Question: I'm using Visual Studio 2008 and I cannot understand why I can stop at breakpoints in my code but breakpoints in my property setter(s) are not respected (does not step into the property setter). Here is an abbreviated snippet of my class code:
'''
Dim objReader As SqlDataReader = cmd.ExecuteReader()
Do While objReader.Read()
SetObjectData(objReader)
Loop
objReader.Close()
connection.Close()
Catch ex As Exception
Throw
End Try
End Sub
Private Sub SetObjectData(ByVal theObjReader As SqlDataReader)
Try
Me._SubscriberID = Convert.ToInt32(theObjReader("SubscriberID"))
Me._CompletedDate = theObjReader("CompletedDate")
Me._AcknowledgeDate = theObjReader("AcknowledgeDate")
Catch ex As Exception
Dim msg As String
msg = ex.ToString
End Try
Private _CompletedDate As Nullable(Of Date)
Private _AcknowledgeDate As Nullable(Of Date)
Public Property CompletedDate() As Date?
Get
Return _CompletedDate
End Get
Set(ByVal value As Date?)
If value.HasValue Then
_CompletedDate = value
Else
_CompletedDate = Nothing
End If
End Set
End Property
Public Property AcknowledgeDate() As Date?
Get
Return _AcknowledgeDate
End Get
Set(ByVal value As Date?)
If value.HasValue Then
_AcknowledgeDate = value
Else
_AcknowledgeDate = Nothing
End If
End Set
End Property
'''
Both of the dates can be null in the SQL server table. In my test data, is a valid date and is Nothing. The code above seems to work and I can step through the constructor but cannot step into the property setter code.
EDIT:

---------------------------------- EDIT no. 2: --------------------------------------------------------
I am now able to see with slightly different test data that something is throwing a System.InvalidCastException on the following line in the constructor:
'''
Me._CompletedDate = theObjReader("CompletedDate")
'''
The datetime column in the database table is in fact NULL. I thought the property setter code could handle this case but I am getting this:
'''
System.InvalidCastException was caught
Message="Specified cast is not valid."
Source="TCBCommon"
StackTrace:
at TCBCommon.EventItem.SetObjectData(SqlDataReader theObjReader) in C:\Projects\CorporateBrain\TCB-Common\TCBCommon\EventItem.vb:line 48
InnerException:
'''
So, I guess the real problem is incorrect handling of null datetime columns as Date datatypes. I will research that but still would like to be able to step into the property setter and "experience" the .HasValue testing on a nullable object.
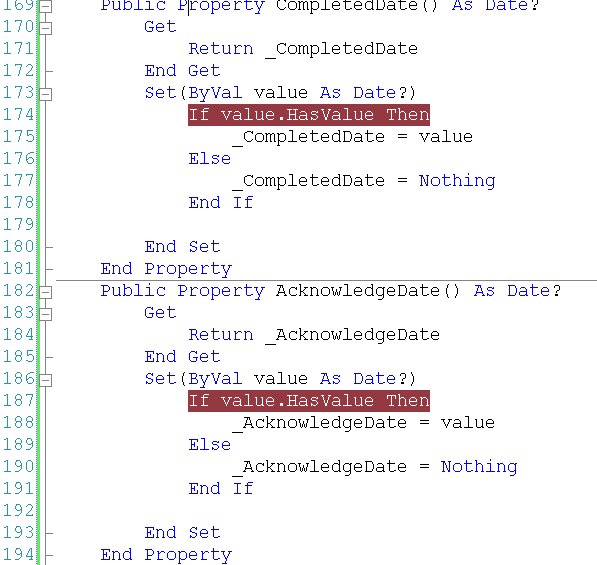
Answer: "I can step through the constructor but cannot step into the property setter" leads me to believe your breakpoint is not actually in the setter, but you're trying to step into it from outside. In that case, there is a Visual Studio setting you may be interested in:

If your breakpoint is actually the setter code, then this may not be your problem.